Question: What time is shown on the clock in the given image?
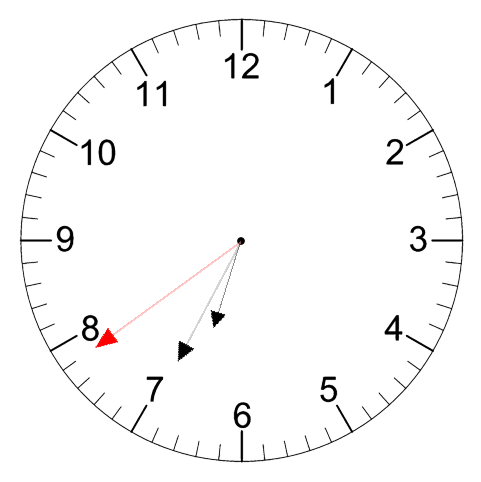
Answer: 06:34:39